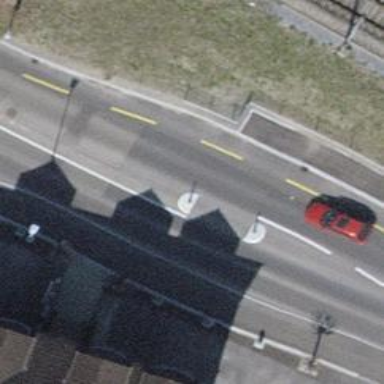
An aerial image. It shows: Uncontrolled road crossing with pedestrian island.